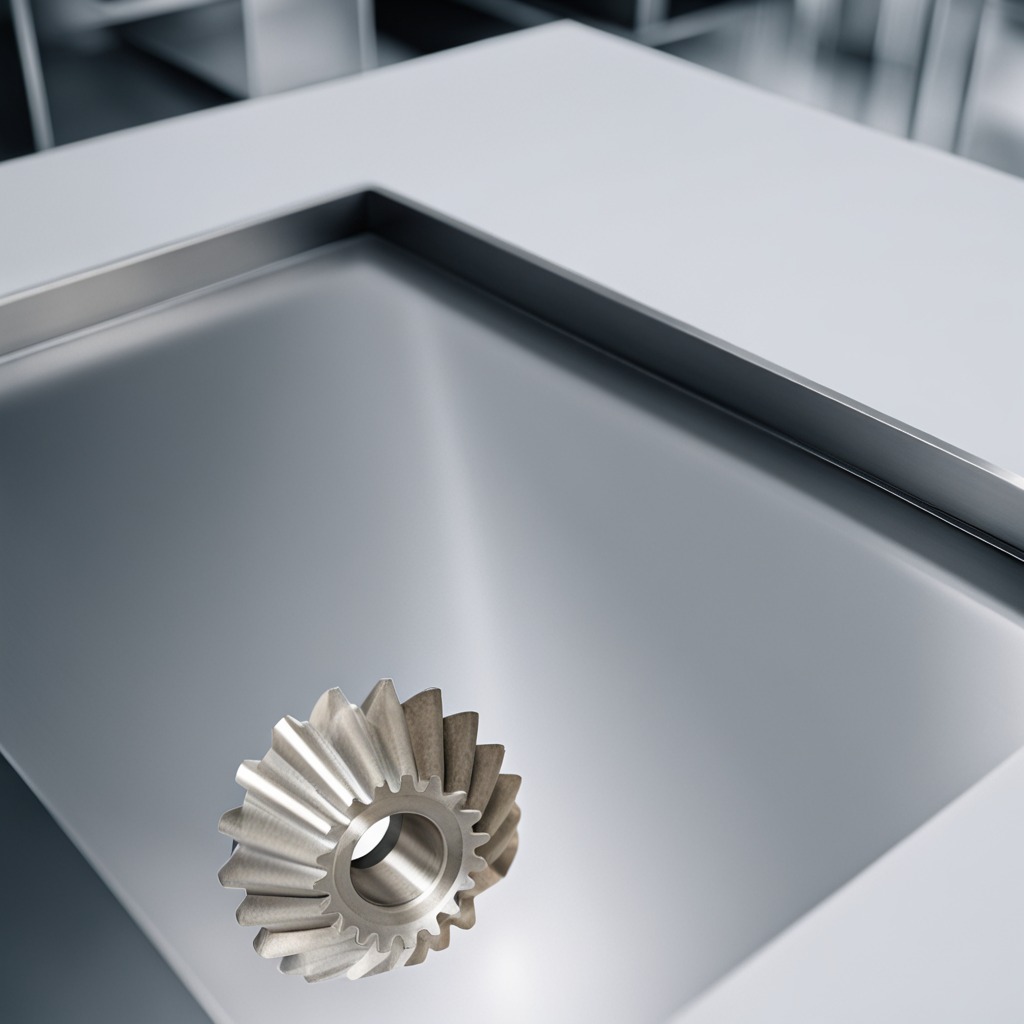
A steel gear with teeth is lying on the stainless steel table in a high-end prototyping lab.